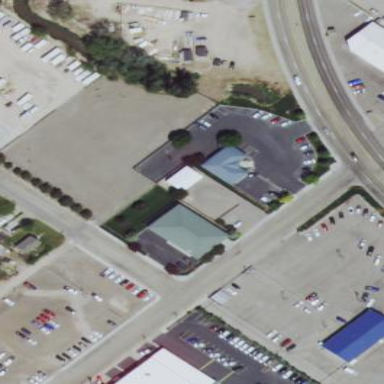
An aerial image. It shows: Retail area.